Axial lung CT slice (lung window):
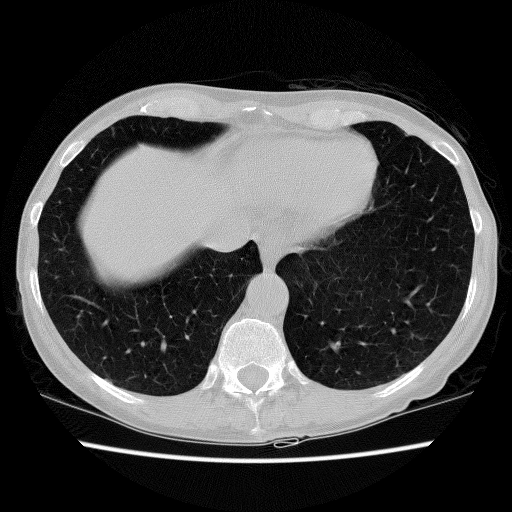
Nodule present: no